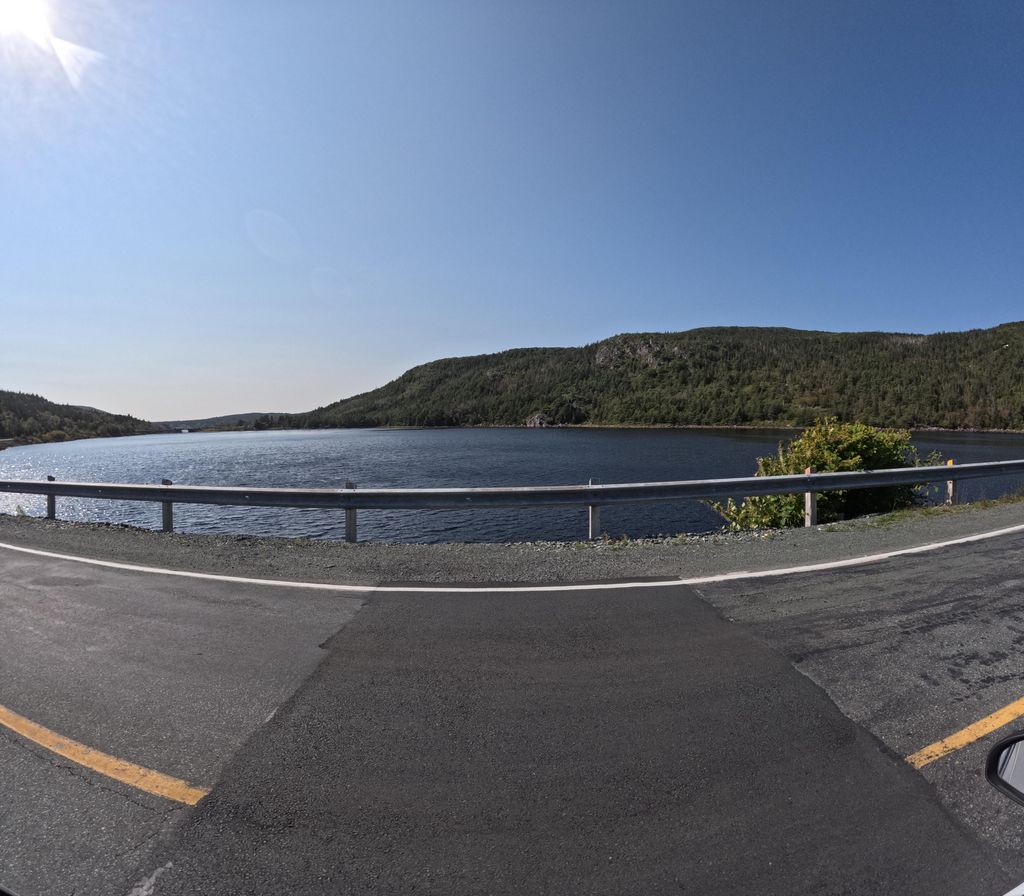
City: st_johns